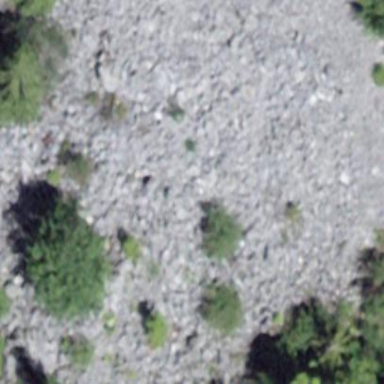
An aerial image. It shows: Scree landscape.